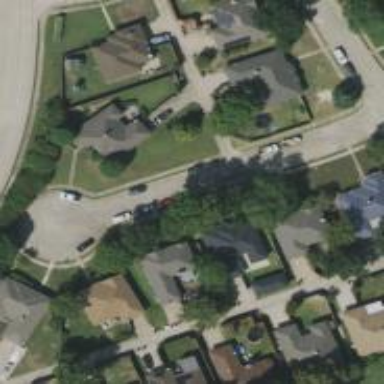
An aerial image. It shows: Alleyway designated as service road.